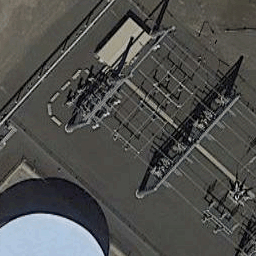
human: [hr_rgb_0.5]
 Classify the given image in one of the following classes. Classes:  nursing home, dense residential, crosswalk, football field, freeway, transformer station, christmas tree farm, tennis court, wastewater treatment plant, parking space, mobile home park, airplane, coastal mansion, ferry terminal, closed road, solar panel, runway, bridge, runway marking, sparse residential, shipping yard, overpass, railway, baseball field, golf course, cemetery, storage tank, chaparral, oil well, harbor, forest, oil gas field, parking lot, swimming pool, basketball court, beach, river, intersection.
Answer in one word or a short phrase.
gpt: transformer station